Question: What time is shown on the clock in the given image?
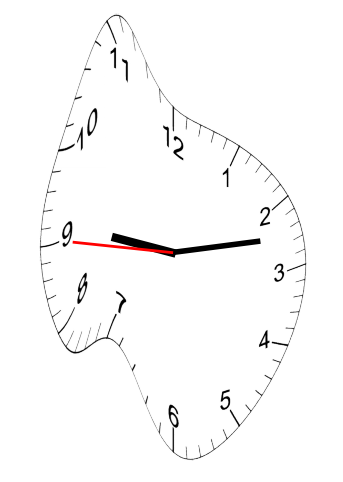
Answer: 09:12:45